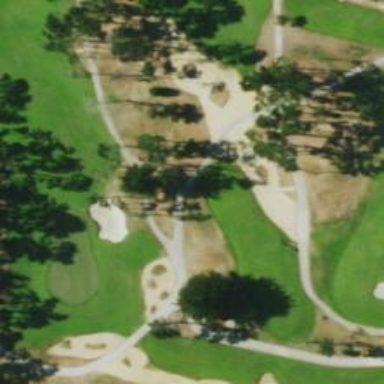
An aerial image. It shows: Footway that serves as golf path.